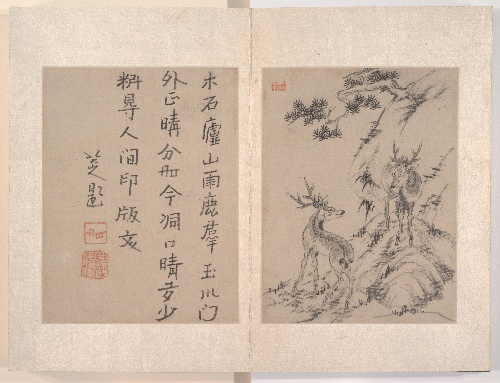
Artist: Bada Shanren (Zhu Da)
Artist bio: Chinese, 1626–1705
Object type: Album
Classification: Paintings
Medium: Album of twelve paintings; ink wash on paper
Culture: China
Period: Qing dynasty (1644–1911)
Dimensions: Image: 7 3/4 in. × 6 in. (19.7 × 15.2 cm)
Sheet: 11 in. × 7 1/4 in. (27.9 × 18.4 cm)
double leaf: 11 × 14 5/8 in. (27.9 × 37.1 cm)
Department: Asian Art
Credit line: Seymour Fund, 1954
Accession year: 1954
Repository: Metropolitan Museum of Art, New York, NY
Tags: Plants|Fish|Birds|Deer